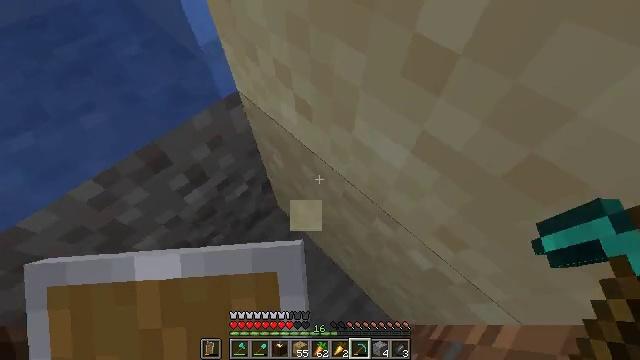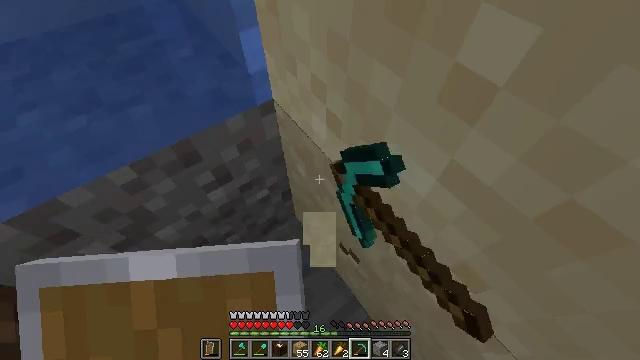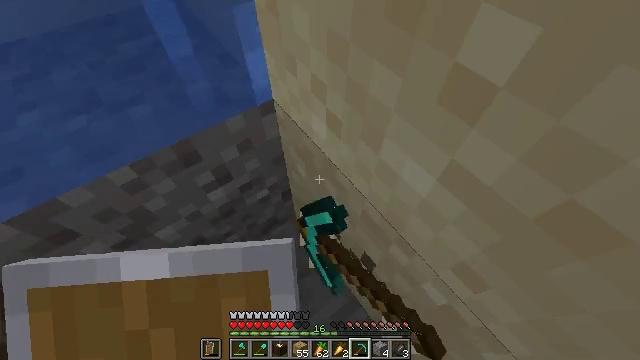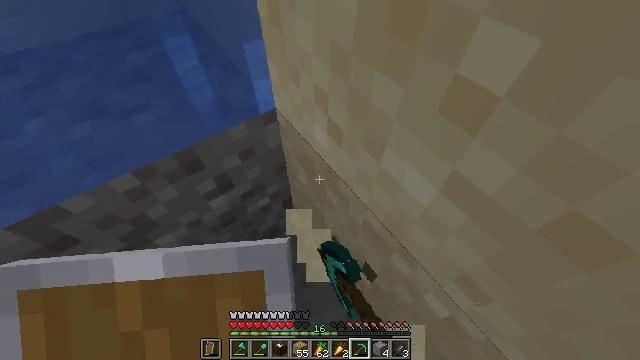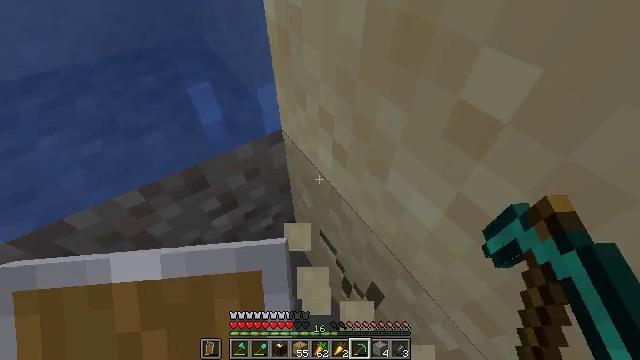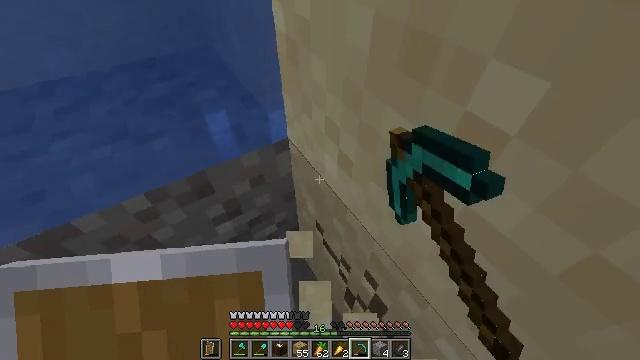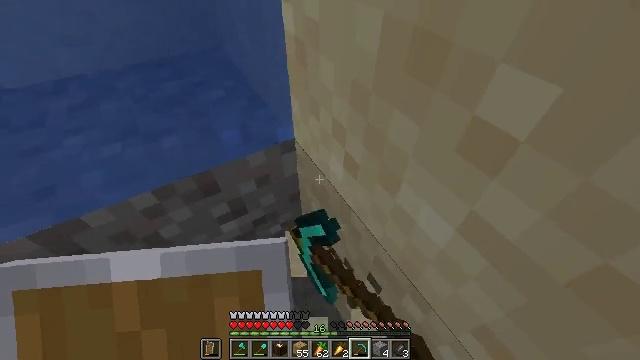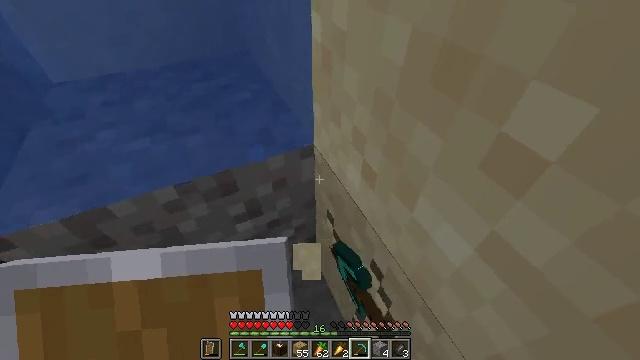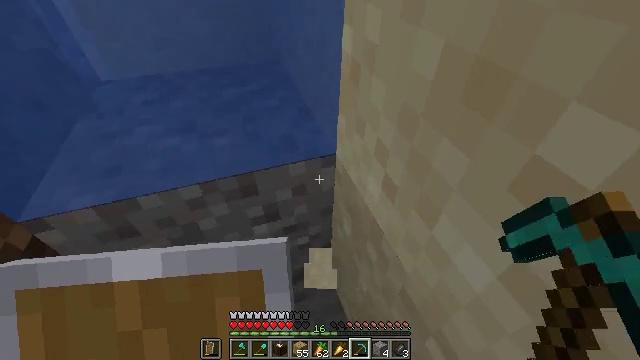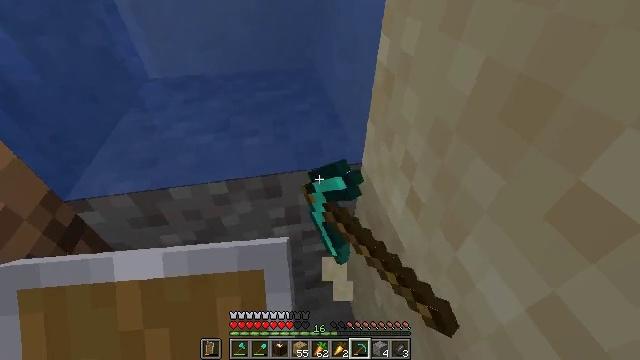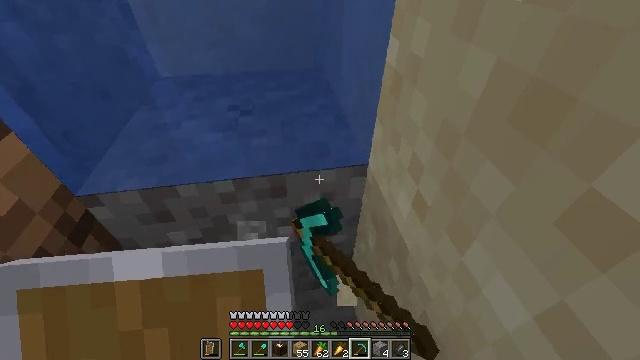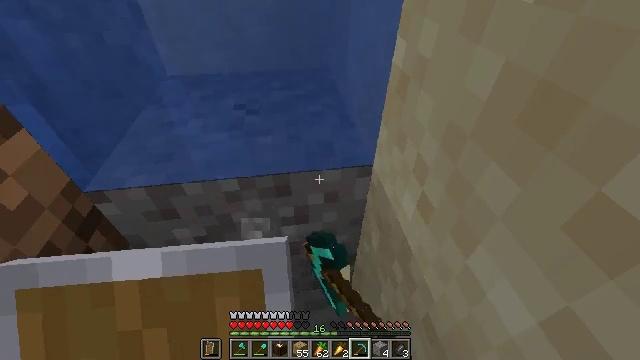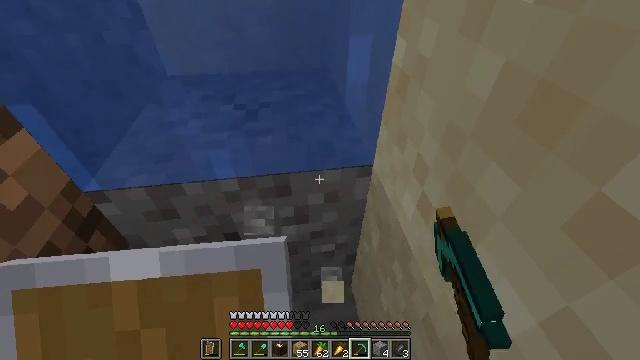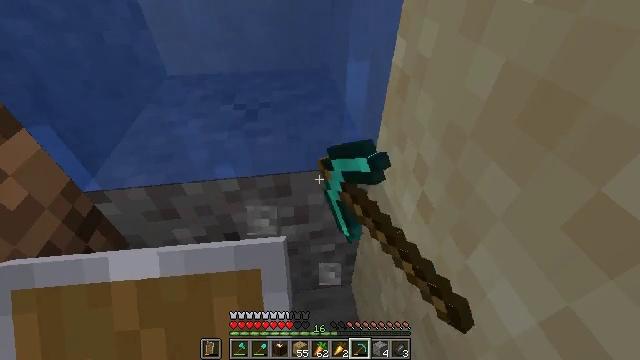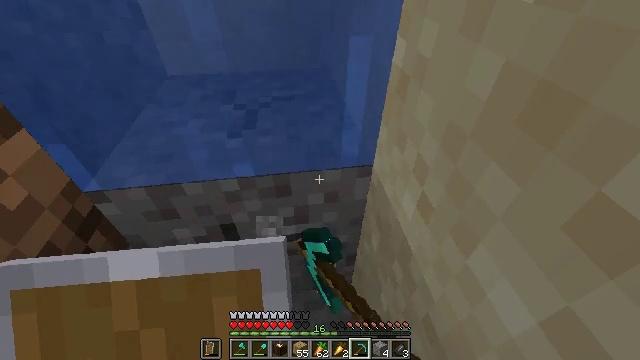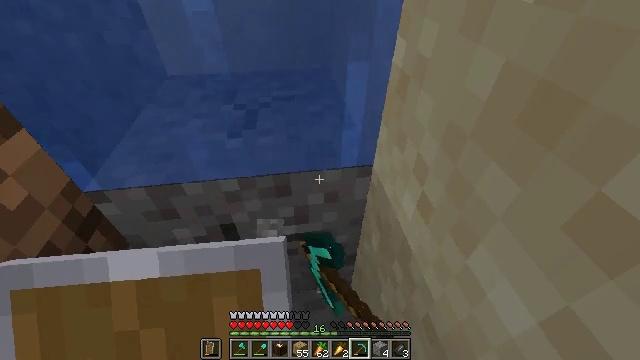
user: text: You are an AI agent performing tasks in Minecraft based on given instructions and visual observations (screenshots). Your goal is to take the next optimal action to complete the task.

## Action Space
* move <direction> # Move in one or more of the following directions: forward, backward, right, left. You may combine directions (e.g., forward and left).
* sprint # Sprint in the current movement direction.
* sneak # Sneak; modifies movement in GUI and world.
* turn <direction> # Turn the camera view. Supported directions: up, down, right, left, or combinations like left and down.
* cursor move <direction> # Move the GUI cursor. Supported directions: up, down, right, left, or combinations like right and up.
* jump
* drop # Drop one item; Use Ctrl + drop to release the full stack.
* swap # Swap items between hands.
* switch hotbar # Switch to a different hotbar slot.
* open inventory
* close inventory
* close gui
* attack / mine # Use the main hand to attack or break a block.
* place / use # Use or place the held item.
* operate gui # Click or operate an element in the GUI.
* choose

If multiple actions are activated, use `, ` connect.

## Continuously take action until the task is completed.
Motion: motion action
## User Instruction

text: Break the gravel block.
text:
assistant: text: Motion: turn left and up, attack / mine
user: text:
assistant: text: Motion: attack / mine
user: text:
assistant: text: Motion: turn up, attack / mine
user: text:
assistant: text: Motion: turn left and up, attack / mine
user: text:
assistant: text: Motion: turn left and up, attack / mine
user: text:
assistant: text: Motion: turn left, attack / mine
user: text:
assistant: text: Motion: turn left and up, attack / mine
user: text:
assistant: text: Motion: turn left and up, attack / mine
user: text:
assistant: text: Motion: turn left and up, attack / mine
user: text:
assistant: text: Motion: turn left, attack / mine
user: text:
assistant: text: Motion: turn left, attack / mine
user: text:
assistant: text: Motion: attack / mine
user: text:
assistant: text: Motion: attack / mine
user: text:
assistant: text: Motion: attack / mine
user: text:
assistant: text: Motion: attack / mine
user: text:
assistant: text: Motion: attack / mine
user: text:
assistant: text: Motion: attack / mine
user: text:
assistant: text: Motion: attack / mine
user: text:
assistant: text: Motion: turn left, attack / mine
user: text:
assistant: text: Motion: turn left and down, attack / mine
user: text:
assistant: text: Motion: turn left and down, attack / mine
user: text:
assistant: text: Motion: turn left, attack / mine
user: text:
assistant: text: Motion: turn left and down, attack / mine
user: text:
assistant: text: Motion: turn left, attack / mine
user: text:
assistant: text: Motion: attack / mine
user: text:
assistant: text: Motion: attack / mine
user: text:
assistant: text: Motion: attack / mine
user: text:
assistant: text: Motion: attack / mine
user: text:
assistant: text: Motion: attack / mine
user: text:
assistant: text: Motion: turn left, attack / mine